Question: I'm having some misunderstanding concerning Bayesian network. My main misunderstanding are independence and conditional independence!!

If e.g. I have to calculate
'P(Burglary|Johncall)',
is it 'P(Burglary|Johncalls)=P(Burglary)' because i'm seeing that Burglary is independent of Johncalls??
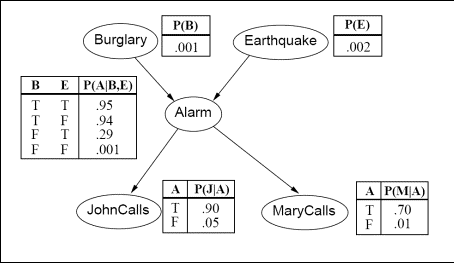
Answer: Burglary is independent from JohnCalls Alarm. So P(B|A,J) = P(B|A).
The idea is, that John can only tell you that there is an alarm. But if you already know that there is an alarm, then the phone call from John will tell you nothing new about the possibility of a burglary. Yes, you know that John heard the alarm, but that's not what you're interested in when asking for Burglary.
In school, you've probably learned about unconditional independence, given when P(A|B) = P(A)*P(B). Unconditional independence makes things easy to calculate but happens pretty rarely - inside the belief network unconditionally independent nodes would be unconnected.
Conditional independence on the other hand is a bit more complicated but happens more often. It means that the probability of two events becomes independent of each other when another "separating" fact is learned.